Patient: sex M, age 56
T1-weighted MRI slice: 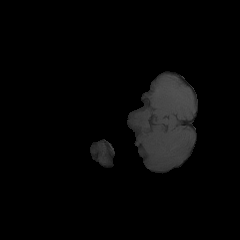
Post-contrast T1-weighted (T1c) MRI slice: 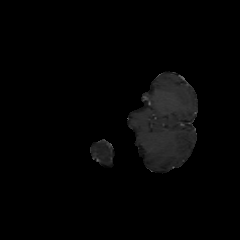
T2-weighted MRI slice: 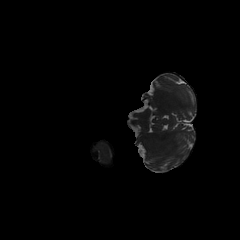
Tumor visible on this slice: no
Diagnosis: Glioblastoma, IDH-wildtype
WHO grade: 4